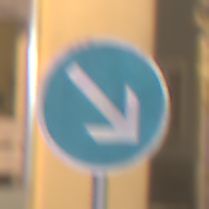
Verkehrszeichen: VorgeschriebeneVorbeifahrtRechts
Umgebung: Outdoor, Urban
Tageszeit: Night
Wetter: Overcast
Licht: Artificial
Jahreszeit: Winter
Kontrast: MediumContrast